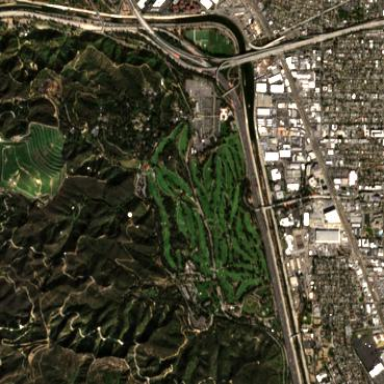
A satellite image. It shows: Golf course surrounded by greenery.